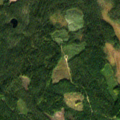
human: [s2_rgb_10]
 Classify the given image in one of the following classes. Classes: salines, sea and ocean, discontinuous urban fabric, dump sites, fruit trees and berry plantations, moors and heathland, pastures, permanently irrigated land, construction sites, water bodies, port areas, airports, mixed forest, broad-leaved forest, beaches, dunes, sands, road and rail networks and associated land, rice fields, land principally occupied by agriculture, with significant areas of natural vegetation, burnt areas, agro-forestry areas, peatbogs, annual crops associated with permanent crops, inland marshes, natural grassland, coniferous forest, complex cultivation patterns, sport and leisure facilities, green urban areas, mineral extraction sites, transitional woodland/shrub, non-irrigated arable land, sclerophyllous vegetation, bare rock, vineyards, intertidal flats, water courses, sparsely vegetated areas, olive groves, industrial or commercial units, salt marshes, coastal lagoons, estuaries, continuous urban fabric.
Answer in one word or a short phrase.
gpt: coniferous forest, mixed forest, transitional woodland/shrub